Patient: sex M, age 48
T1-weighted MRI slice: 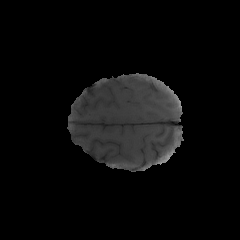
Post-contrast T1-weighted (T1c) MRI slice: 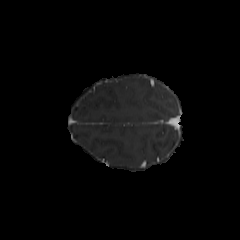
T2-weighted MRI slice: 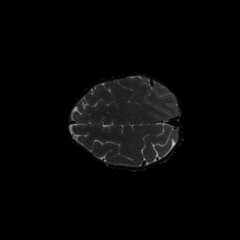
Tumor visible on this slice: no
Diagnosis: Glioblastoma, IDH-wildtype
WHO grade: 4